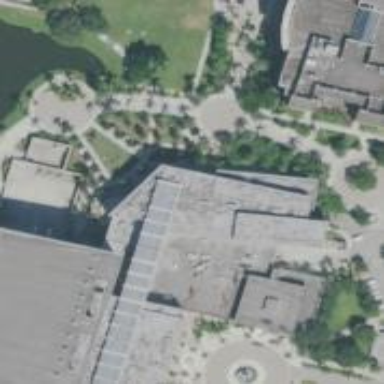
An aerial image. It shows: View of university building.